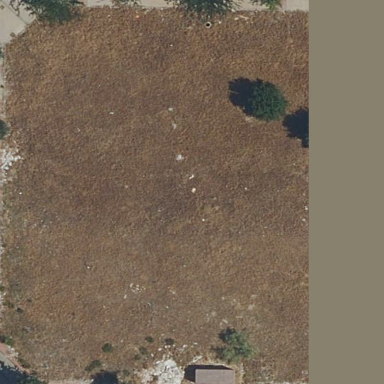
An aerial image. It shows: Brownfield site.